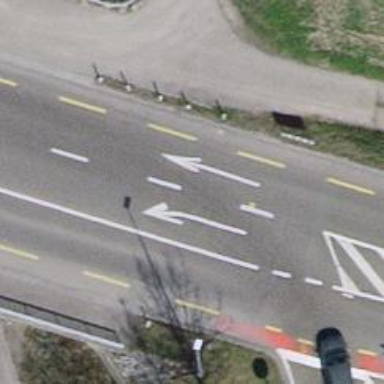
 featuring bridge and designated cycle lane."